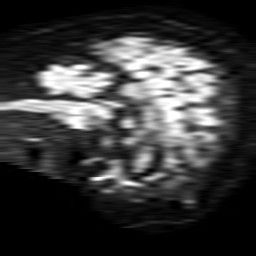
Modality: TRACE
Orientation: sagittal
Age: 75
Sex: female
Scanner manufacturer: philips
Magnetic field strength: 1.5 T
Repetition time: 3.505 s
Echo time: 0.09255 s